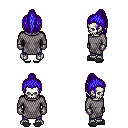
a pixel art fantasy rpg character, male body template, skeleton, chain mail, magenta pants, blue long topknot hairstyle, metal gloves, gray slippers, four views (front, back, left, right), 2x2 character sprite sheet, small pixel art, hard edges, no anti-aliasing